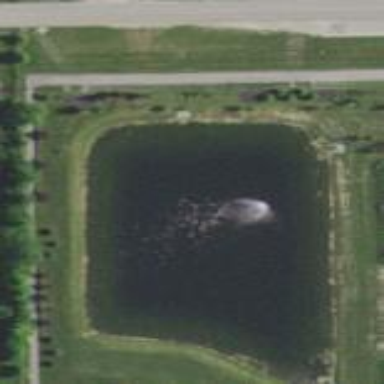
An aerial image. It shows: Pond with natural water.